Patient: sex F, age 68
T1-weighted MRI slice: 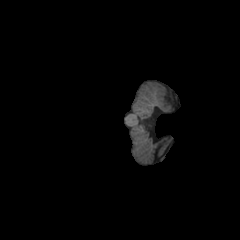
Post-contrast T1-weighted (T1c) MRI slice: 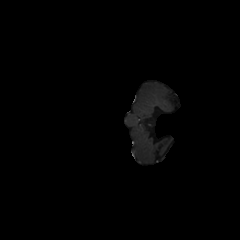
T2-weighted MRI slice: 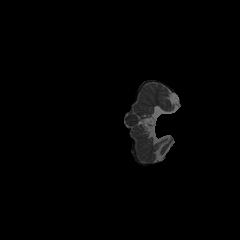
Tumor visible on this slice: no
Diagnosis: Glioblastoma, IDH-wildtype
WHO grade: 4